Question: How to create a delete confirmation dialog? If 'yes' clicks delete the message, if 'no' clicks cancel delete operation.

Currently I have like this in my view:
'''
<a href="javascript:;" class="btn btn-large btn-info msgbox-confirm">Confirm Message</a>
'''
And how to change the dialog box content?
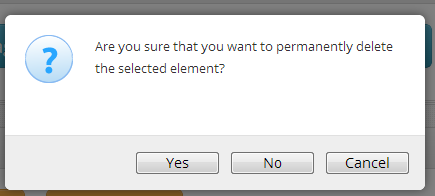
Answer: You can't do a confirm or bootstrap confirm in PHP as PHP is server side code.
What you will be after is how to use Javascript to create a confirm box.
Using plain standard javascript this would only need a button with a function
'''
<button onclick="show_confirm()">Click me</button>
'''
'''
// function : show_confirm()
function show_confirm(){
// build the confirm box
var c=confirm("Are you sure you wish to delete?");
// if true
if (c){
alert("true");
}else{ // if false
alert("false");
}
}
'''
<URL>
This way is a little more complex as you are adding in 3rd-party libraries.
To start off with you will need to create a modal to act as your confirm box.
'''
<div id="confirmModal" class="modal hide fade" tabindex="-1" role="dialog" aria-labelledby="myModalLabel" aria-hidden="true">
<div class="modal-header">
<button type="button" class="close" data-dismiss="modal" aria-hidden="true">x</button>
<h3 id="myModalLabel">Delete?</h3>
</div>
<div class="modal-body">
<p>Are you sure you wish to delete?</p>
</div>
<div class="modal-footer">
<button class="btn" data-dismiss="modal" aria-hidden="true">Cancel</button>
<button onclick="ok_hit()" class="btn btn-primary">OK</button>
</div>
</div>
'''
Same button as before with a little bit of styling
'''
<button class="btn btn-danger" onclick="show_confirm()">Click me</button>
'''
and then the
'''
// function : show_confirm()
function show_confirm(){
// shows the modal on button press
$('#confirmModal').modal('show');
}
// function : ok_hit()
function ok_hit(){
// hides the modal
$('#confirmModal').modal('hide');
alert("OK Pressed");
// all of the functions to do with the ok button being pressed would go in here
}
'''
<URL>